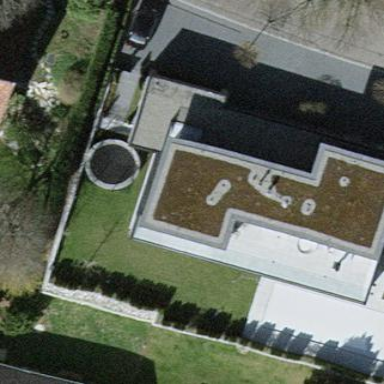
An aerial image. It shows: View of roof of building.